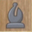
Piece: bB